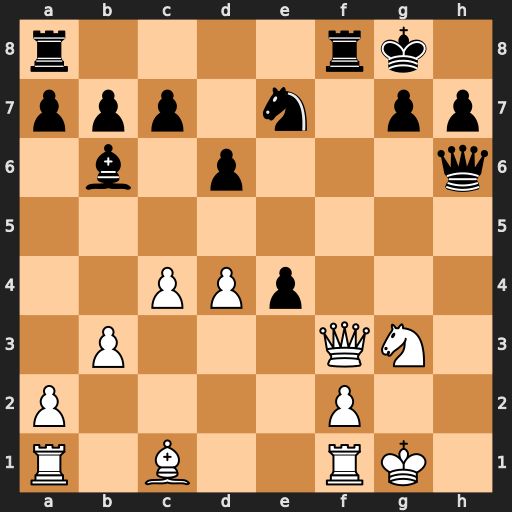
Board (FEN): r4rk1/ppp1n1pp/1b1p3q/8/2PPp3/1P3QN1/P4P2/R1B2RK1
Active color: w
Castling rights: -
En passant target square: -
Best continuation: Qxf8+ Rxf8 Bxh6